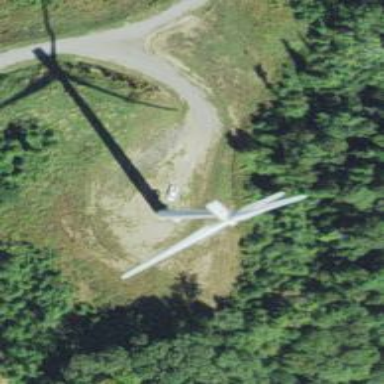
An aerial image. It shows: Wind generator using horizontal axis wind turbines.